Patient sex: M
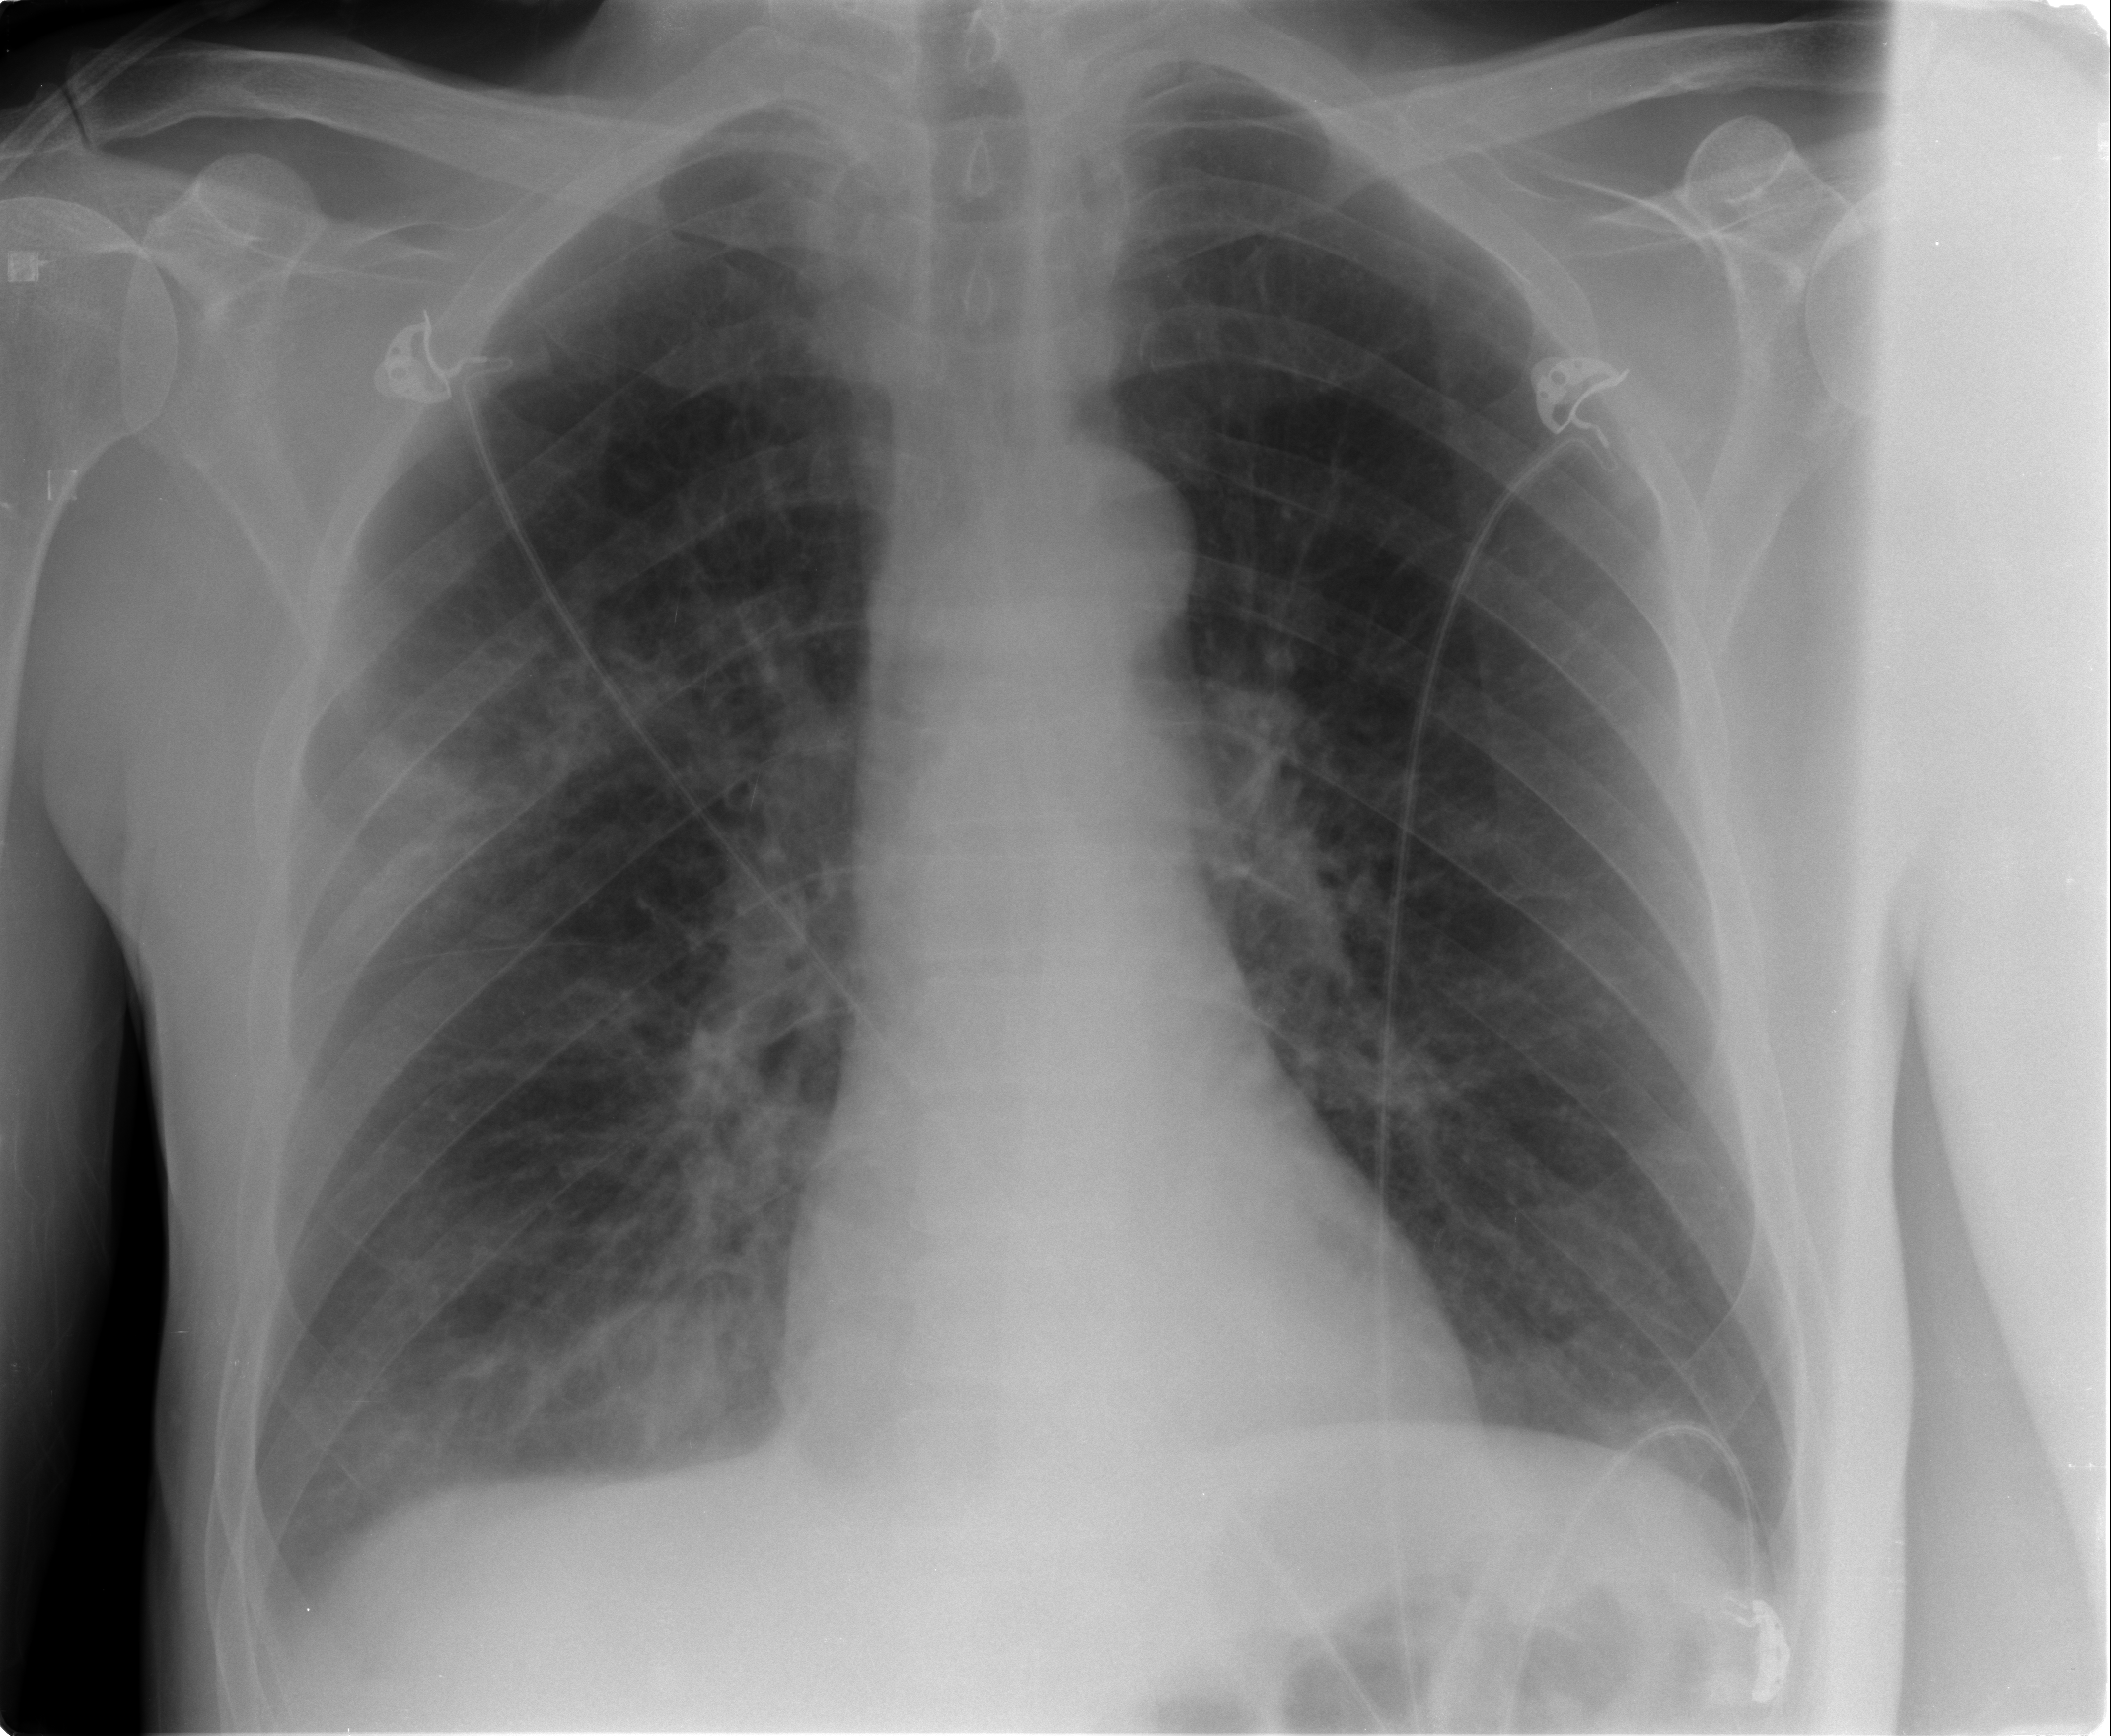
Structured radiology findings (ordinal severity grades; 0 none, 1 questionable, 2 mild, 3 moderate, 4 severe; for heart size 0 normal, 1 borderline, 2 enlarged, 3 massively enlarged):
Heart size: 0
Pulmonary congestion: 2
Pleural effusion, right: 1
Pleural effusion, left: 0
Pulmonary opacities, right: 1
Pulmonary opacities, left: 1
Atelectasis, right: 2
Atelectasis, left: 1